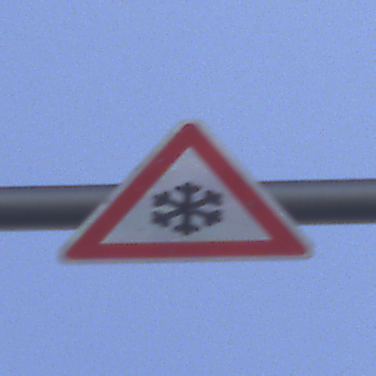
Verkehrszeichen: SchneeOderEisglaette
Umgebung: Roofed, Underpass
Tageszeit: Midday
Wetter: Clear
Licht: Natural
Jahreszeit: NotSpecified
Kontrast: LowContrast